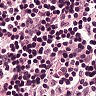
Metastatic tissue present: no